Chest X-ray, PA view. Patient: 66 years old, sex M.
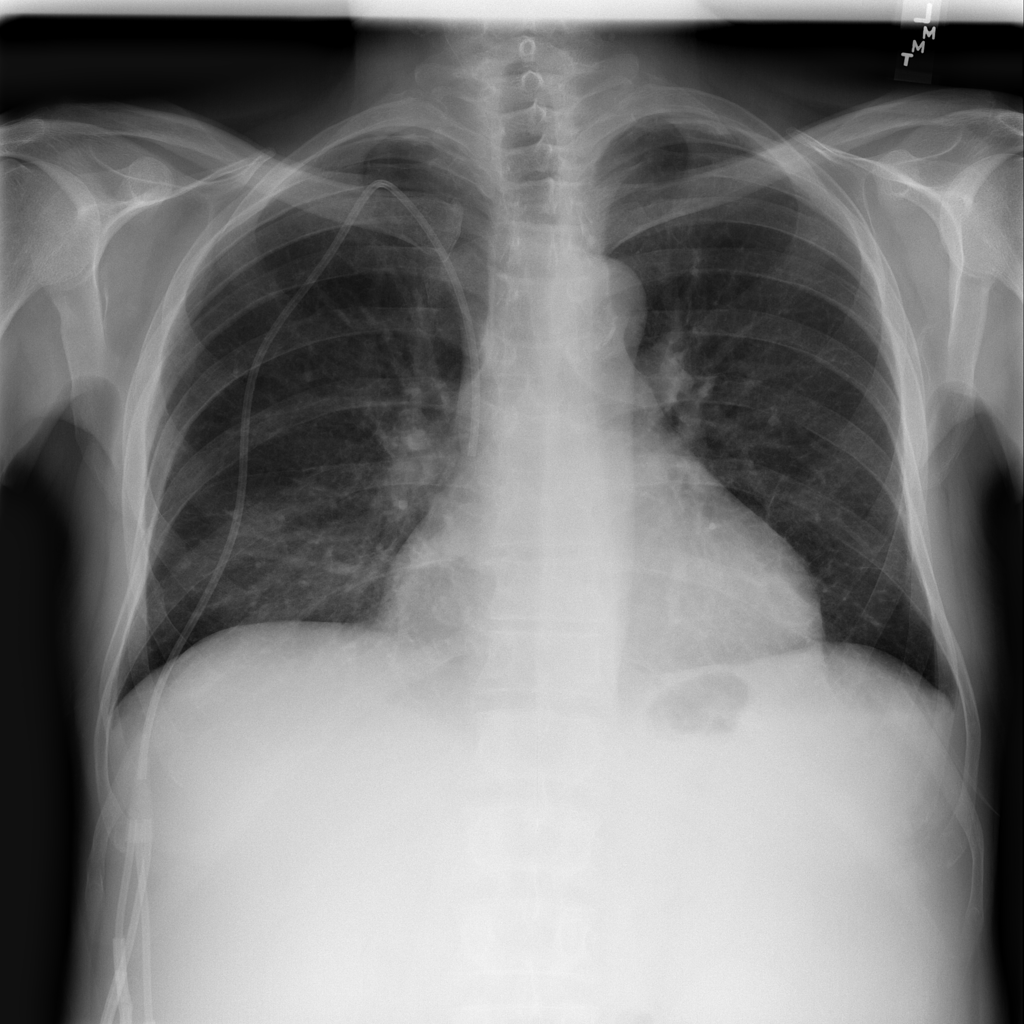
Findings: Infiltration